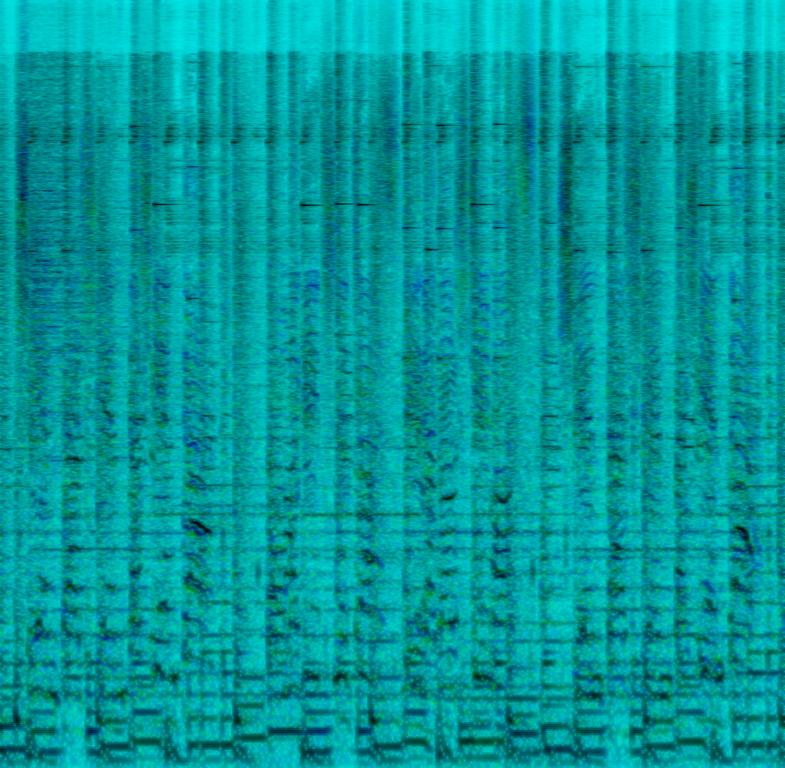
The Children song features wide harmonizing vocals singing over shimmering shakers, groovy bass, punchy snare, soft kick hits, groovy piano chords, shimmering bells melody and acoustic rhythm guitar chords. It sounds addictive, happy and fun - as every children's song should sound.